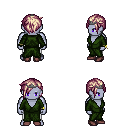
a pixel art fantasy rpg character, male body template, dark elf, purple skin, green robe, white pants, white blonde pixie cut hairstyle, iron tiara, bracelets, maroon shoes, four views (front, back, left, right), 2x2 character sprite sheet, small pixel art, hard edges, no anti-aliasing